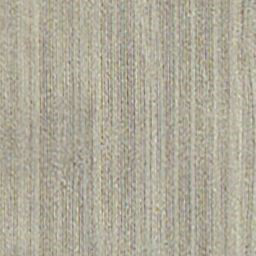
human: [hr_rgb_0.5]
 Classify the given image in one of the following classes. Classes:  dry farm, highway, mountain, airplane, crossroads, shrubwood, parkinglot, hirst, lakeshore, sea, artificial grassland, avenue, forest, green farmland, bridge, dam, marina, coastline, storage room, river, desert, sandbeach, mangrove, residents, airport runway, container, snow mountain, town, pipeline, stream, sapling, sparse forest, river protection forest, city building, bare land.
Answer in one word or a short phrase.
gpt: dry farm